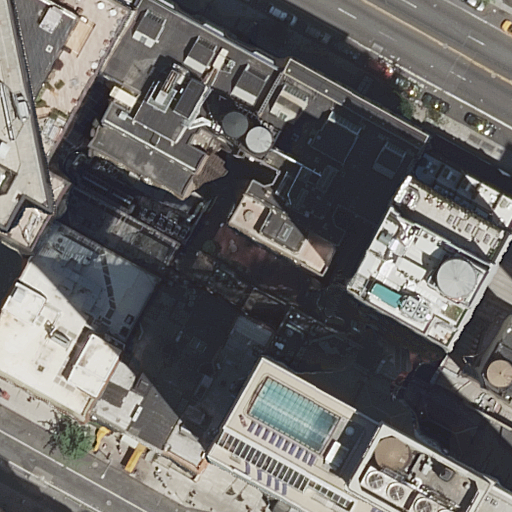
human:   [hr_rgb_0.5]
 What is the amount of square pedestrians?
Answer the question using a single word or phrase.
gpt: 0

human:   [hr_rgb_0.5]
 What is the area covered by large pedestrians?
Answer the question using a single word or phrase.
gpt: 0m2

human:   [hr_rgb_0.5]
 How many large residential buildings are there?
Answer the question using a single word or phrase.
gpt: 3

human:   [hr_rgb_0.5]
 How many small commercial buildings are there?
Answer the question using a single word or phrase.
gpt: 0

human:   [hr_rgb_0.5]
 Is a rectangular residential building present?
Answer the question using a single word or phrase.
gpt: yes

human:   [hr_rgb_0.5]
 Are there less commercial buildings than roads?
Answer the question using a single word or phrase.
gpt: yes

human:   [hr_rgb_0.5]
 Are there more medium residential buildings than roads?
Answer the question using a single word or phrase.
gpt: yes

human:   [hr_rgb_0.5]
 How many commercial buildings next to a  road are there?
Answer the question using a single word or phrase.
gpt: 0

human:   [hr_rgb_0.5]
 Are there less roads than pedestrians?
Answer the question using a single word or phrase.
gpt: no

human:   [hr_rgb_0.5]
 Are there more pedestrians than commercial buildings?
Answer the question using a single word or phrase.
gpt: yes

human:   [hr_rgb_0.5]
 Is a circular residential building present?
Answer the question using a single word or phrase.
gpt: no

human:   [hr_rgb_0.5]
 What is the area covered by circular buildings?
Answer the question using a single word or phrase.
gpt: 0m2

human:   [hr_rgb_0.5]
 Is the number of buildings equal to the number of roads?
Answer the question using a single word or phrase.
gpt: no

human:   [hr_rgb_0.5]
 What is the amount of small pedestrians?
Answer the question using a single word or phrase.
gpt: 1

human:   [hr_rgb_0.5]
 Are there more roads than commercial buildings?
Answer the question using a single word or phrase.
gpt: yes

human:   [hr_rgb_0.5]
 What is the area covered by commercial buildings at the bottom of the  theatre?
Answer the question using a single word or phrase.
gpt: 0m2

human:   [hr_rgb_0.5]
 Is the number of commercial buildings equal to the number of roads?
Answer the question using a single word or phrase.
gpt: no

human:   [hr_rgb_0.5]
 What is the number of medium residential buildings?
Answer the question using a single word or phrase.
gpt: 4

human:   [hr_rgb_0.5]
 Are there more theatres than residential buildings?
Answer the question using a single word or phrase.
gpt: no

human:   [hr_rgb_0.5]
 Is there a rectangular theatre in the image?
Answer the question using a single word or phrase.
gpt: yes

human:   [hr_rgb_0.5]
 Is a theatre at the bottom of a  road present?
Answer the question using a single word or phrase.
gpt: yes

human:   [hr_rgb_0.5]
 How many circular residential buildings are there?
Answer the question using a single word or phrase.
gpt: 0

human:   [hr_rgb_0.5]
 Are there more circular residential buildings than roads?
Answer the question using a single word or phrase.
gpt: no

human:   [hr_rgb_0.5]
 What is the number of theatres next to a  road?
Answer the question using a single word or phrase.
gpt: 1

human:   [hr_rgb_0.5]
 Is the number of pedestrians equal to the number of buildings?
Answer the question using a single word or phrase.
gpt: no

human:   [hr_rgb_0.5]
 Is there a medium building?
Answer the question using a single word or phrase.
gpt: yes

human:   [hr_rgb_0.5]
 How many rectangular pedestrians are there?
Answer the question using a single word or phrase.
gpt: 1

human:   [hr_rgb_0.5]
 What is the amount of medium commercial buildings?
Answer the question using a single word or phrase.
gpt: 0

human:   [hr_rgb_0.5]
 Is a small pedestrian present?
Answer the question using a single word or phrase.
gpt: yes

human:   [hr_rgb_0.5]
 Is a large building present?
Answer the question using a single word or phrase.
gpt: yes

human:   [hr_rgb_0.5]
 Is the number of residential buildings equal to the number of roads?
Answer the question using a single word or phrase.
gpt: no

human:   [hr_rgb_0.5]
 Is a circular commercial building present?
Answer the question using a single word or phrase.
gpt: no

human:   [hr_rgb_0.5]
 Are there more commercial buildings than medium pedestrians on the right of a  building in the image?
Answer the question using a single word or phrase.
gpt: no

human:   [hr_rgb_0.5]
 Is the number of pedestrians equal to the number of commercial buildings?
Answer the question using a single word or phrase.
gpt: no

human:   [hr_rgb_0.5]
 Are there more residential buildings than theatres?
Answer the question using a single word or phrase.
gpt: yes

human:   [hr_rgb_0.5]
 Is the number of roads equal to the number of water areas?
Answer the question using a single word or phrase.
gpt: no